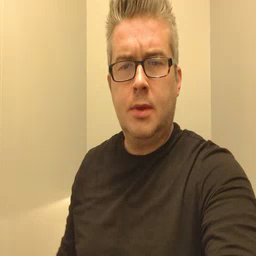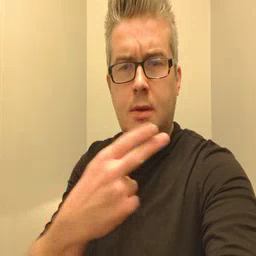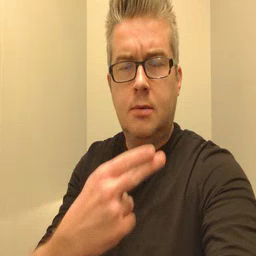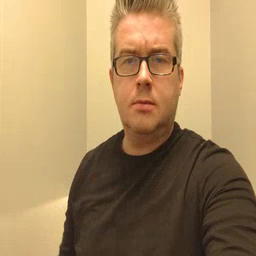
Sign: cut